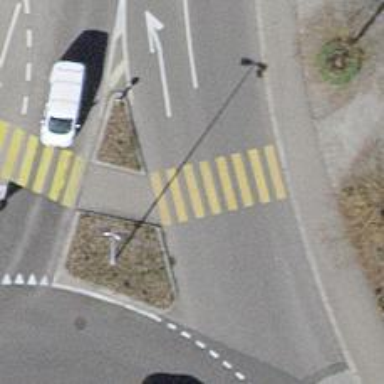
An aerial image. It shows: Uncontrolled zebra crossing with notable zebra markings.